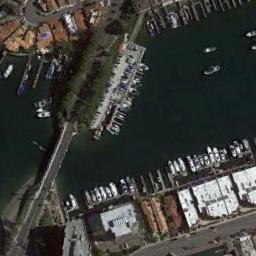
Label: bridge